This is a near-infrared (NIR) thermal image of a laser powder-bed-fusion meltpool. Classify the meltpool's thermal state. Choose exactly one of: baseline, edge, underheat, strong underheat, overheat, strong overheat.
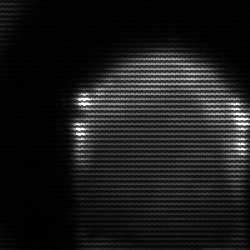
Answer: edge